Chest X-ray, PA view. Patient: 40 years old, sex M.
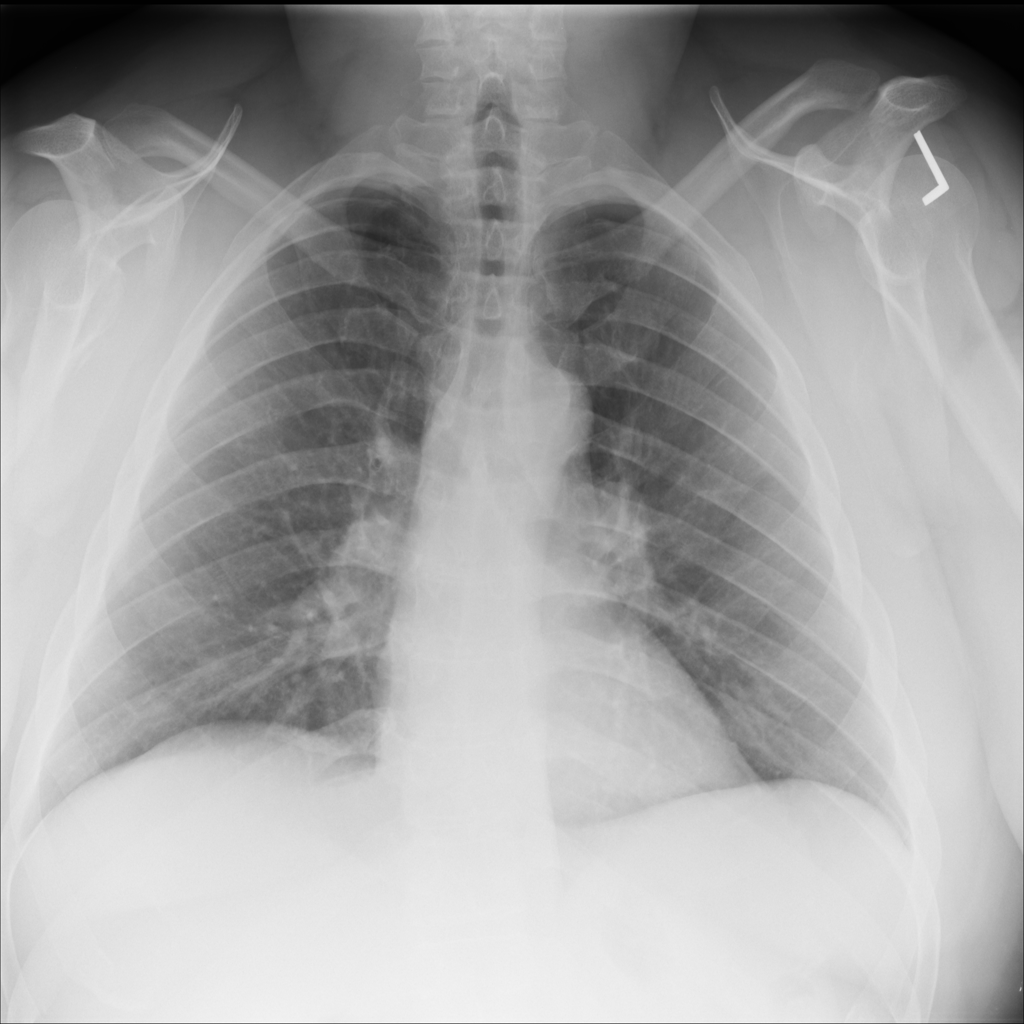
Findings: No Finding